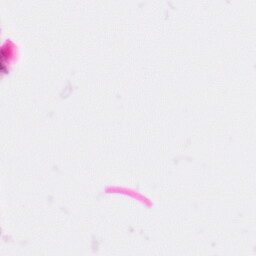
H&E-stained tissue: Pancreatic